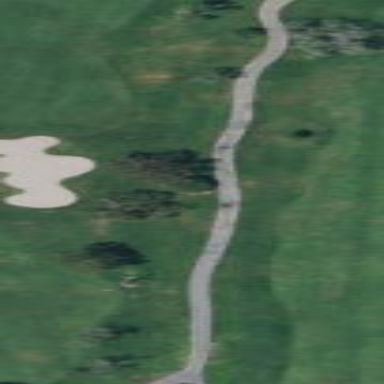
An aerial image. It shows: Rough grassy area used for golf.